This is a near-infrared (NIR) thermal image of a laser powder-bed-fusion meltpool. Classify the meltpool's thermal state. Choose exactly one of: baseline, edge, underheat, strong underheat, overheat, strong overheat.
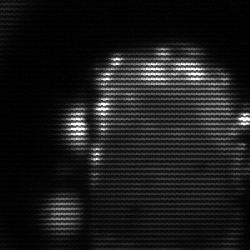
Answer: baseline